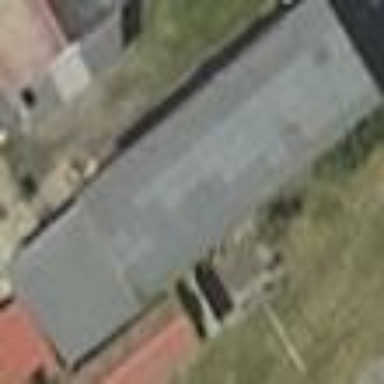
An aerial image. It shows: Shed building.